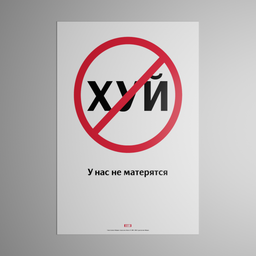
Label: decoration